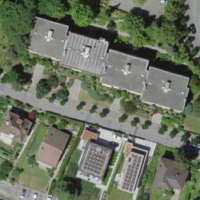
EUNIS habitat code: 55
Species observed at this site:
Eschscholzia californica